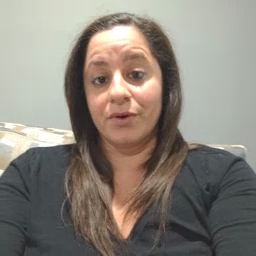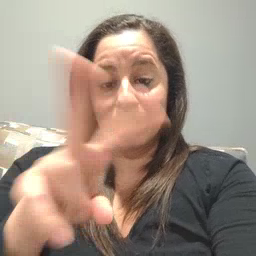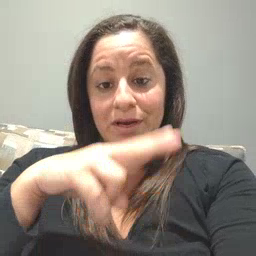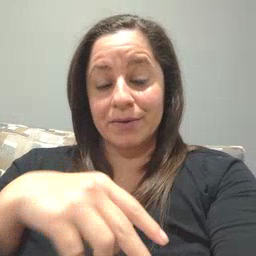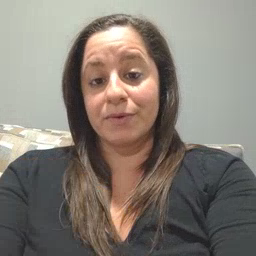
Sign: read